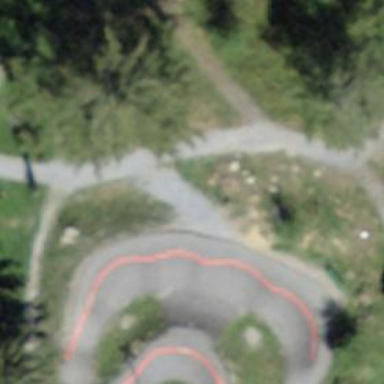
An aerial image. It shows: Path on the ground.